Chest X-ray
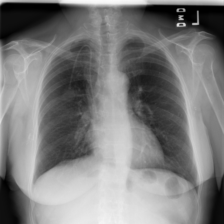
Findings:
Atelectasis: negative
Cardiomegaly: negative
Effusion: negative
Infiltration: negative
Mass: negative
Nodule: negative
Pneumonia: negative
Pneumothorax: negative
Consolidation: negative
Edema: negative
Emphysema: negative
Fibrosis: negative
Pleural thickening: negative
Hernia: negative